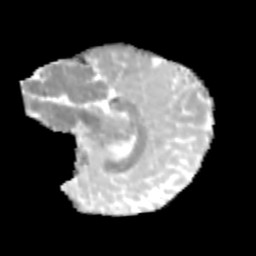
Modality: MD
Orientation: sagittal
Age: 12
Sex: male
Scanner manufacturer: siemens
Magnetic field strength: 3 T
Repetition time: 3.8 s
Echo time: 0.07 s